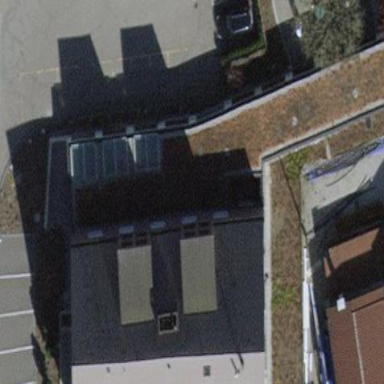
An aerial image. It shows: Flat roofed building.